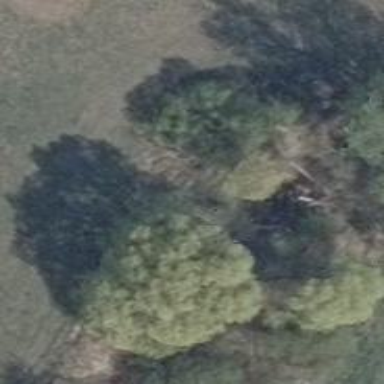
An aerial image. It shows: Beautiful tree in nature.